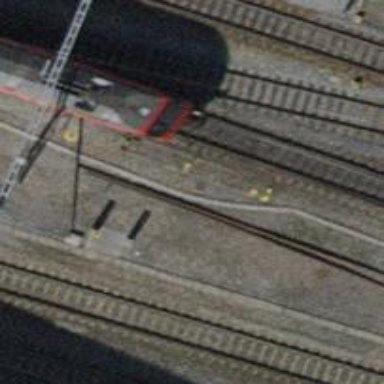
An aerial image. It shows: Single-track electrified railway with contact line.